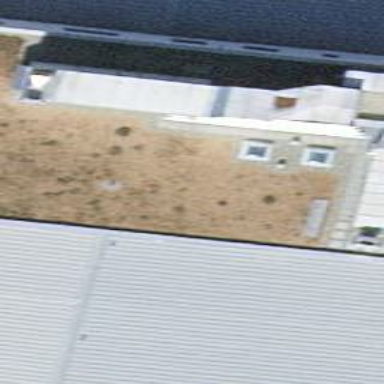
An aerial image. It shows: Commercial building with flat roof. The roof is sandy brown and the building is white smoke in color.